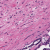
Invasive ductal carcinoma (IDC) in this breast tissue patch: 0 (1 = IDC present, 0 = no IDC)